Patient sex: F
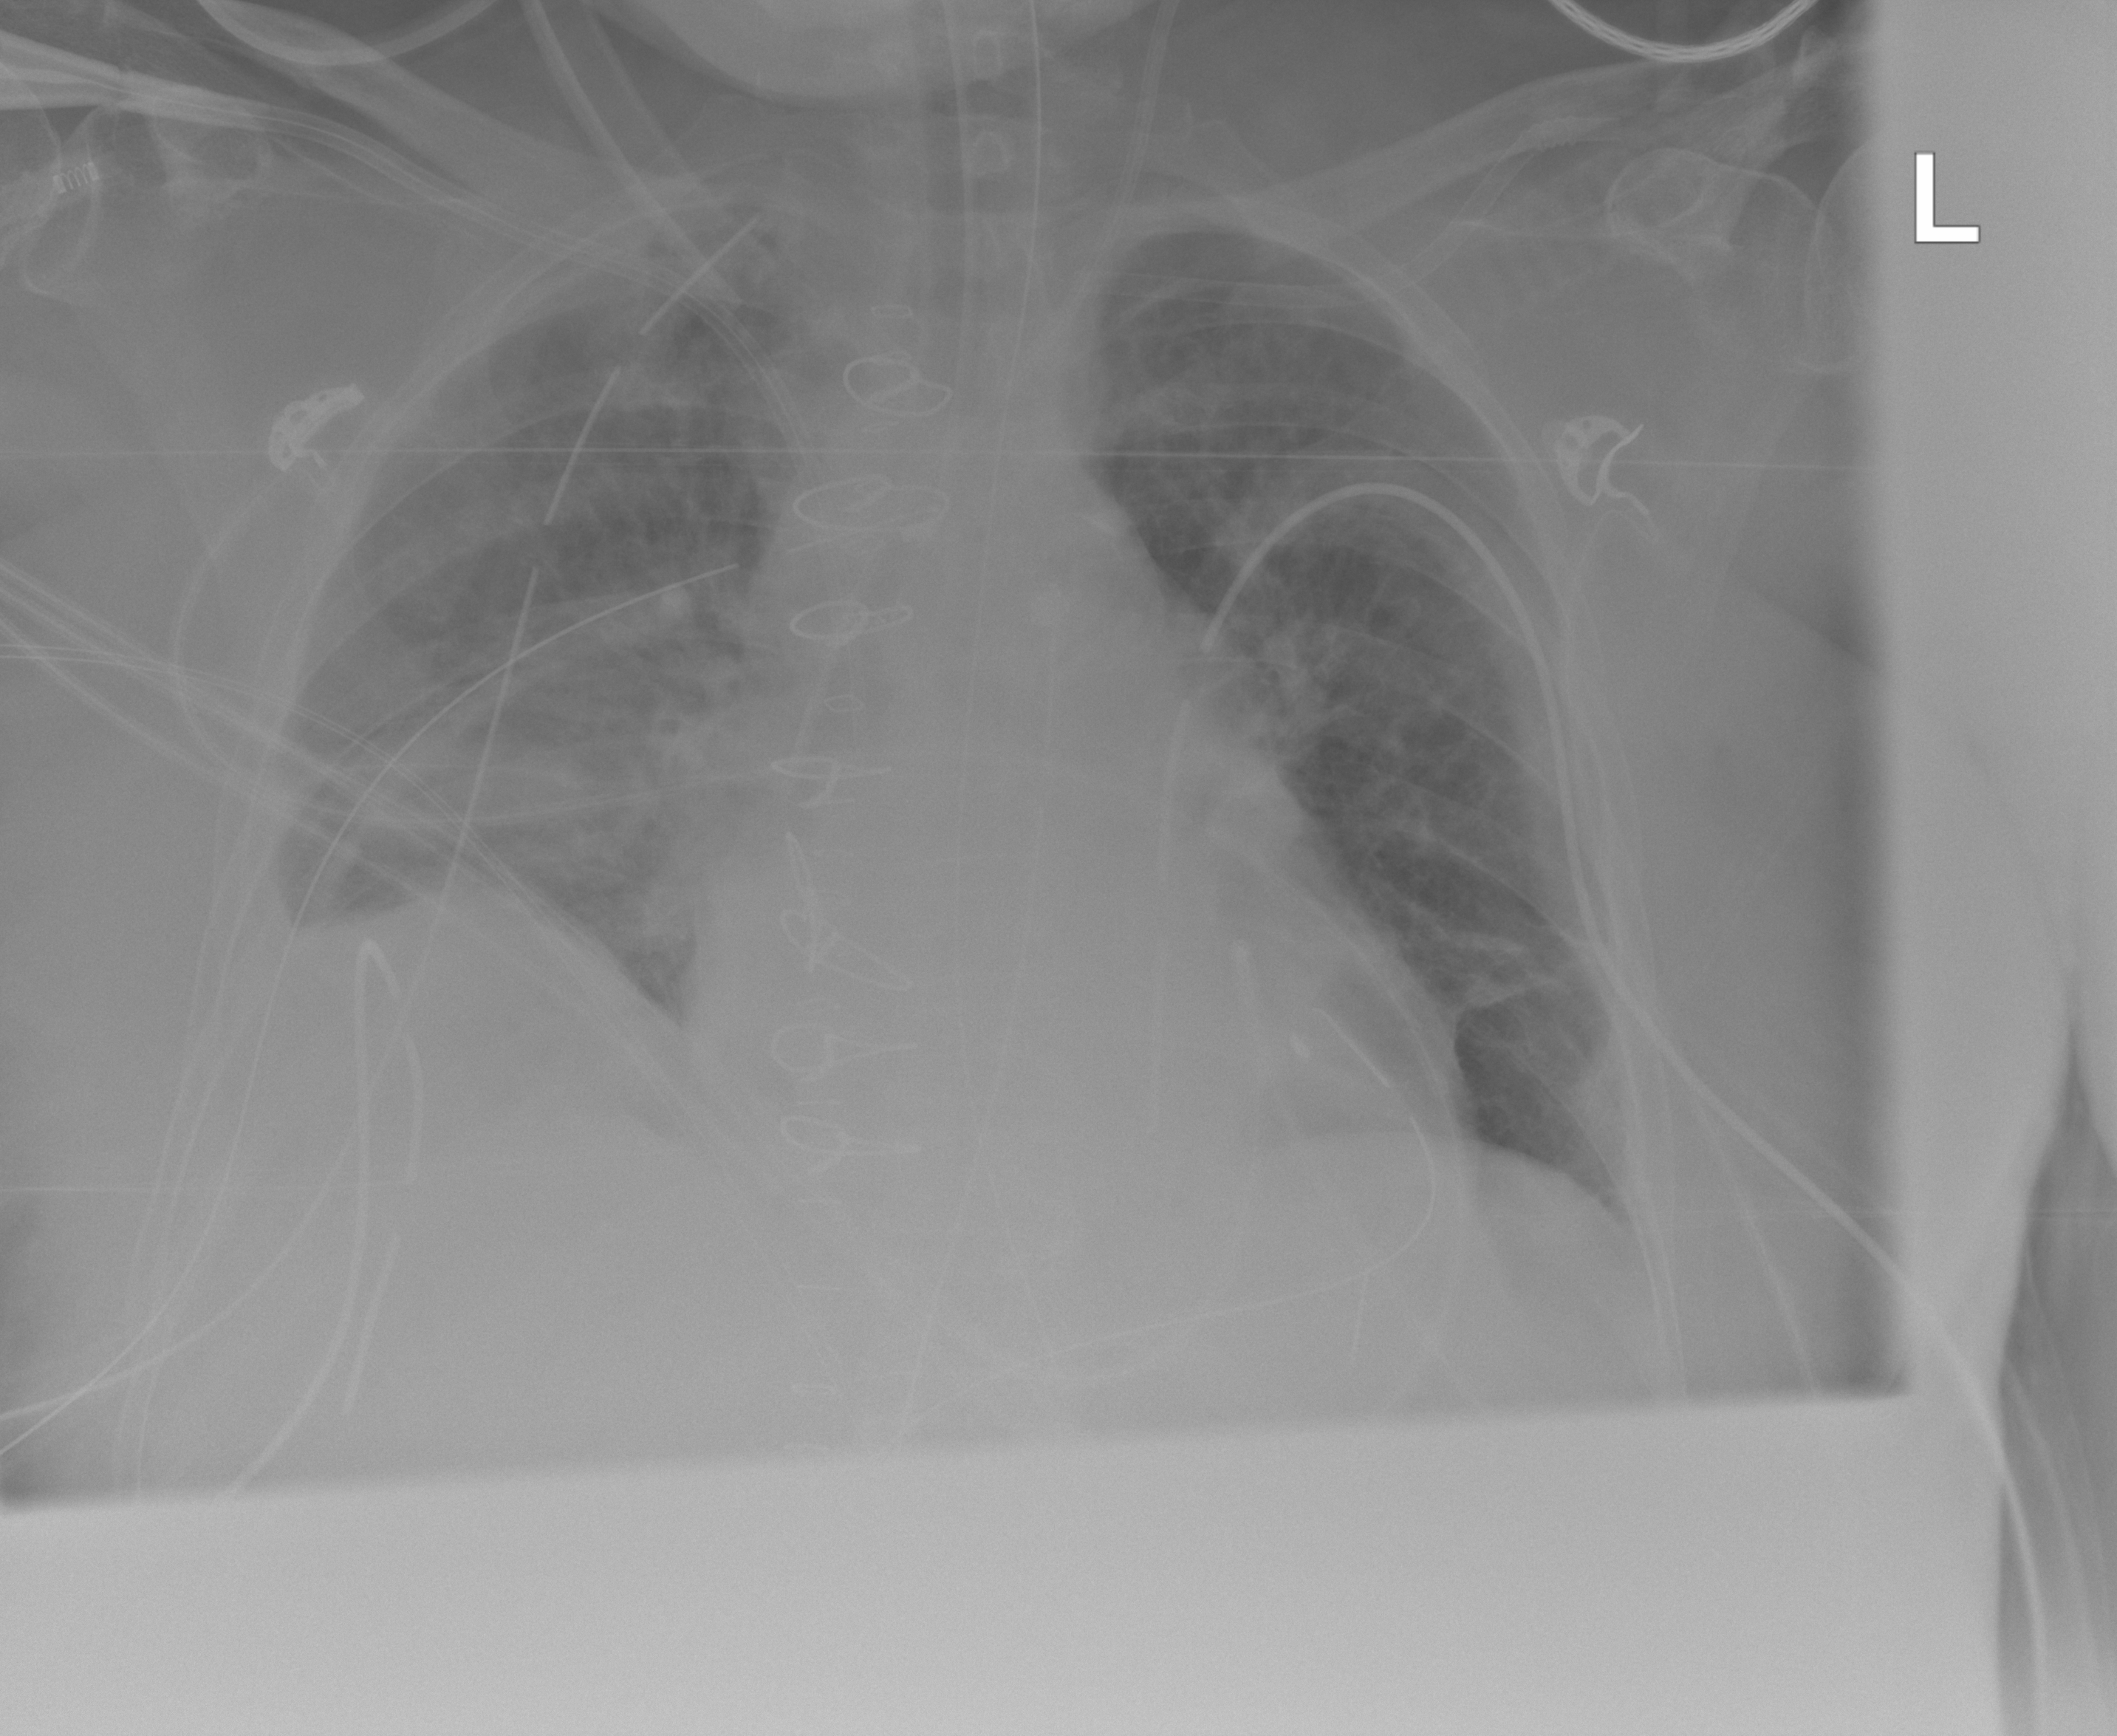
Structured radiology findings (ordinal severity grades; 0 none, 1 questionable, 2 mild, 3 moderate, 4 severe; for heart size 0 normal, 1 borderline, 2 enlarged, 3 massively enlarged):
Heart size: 1
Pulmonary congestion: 0
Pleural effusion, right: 2
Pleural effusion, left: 0
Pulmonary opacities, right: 2
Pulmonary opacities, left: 0
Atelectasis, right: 3
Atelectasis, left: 2